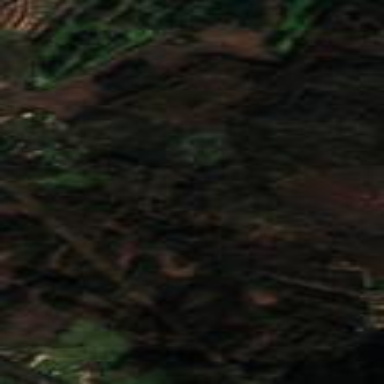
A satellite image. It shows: Forest with mix of leaf types.